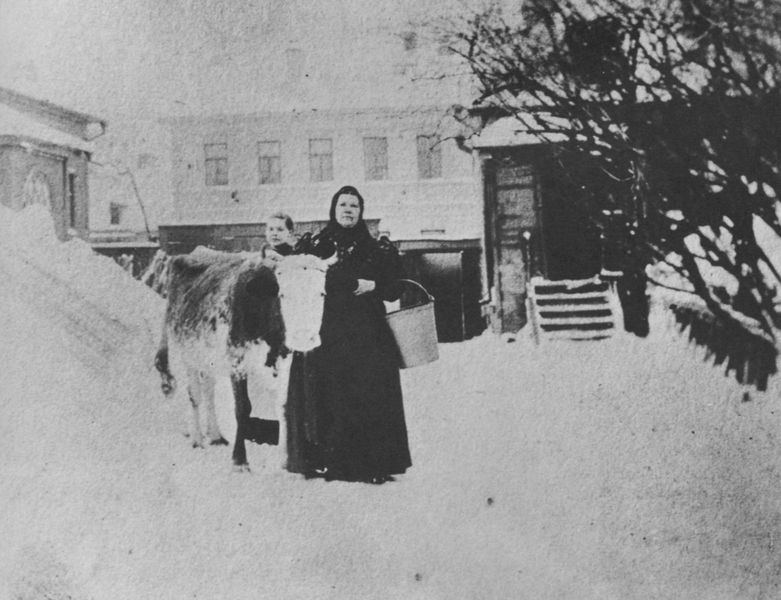
Titel: Milchverkauf von Haus zu Haus in Moskau
Künstler: Russischer Photograph
Schlagwörter: baum, berg, weiß, bäume, frauen, menschen, mädchen, stadt, äste, fenster, frau, grau, kleid, schwarz, strasse, tür, dach, gebäude, haus, schnee, zaun, alte, arm, häuser, kind, wald, bauern, kamin, henkel, schürze, fassade, zwei, bäuerin, russland, kahl, kuh, rind, hof, winter, treppe, kopftuch, stufen, junge, anbau, foto, fotografie, photographie, eingang, kälte, schwarzweiss, kiosk, photo, stall, melken, eimer, buntvieh, photografie, schneeberg, emaileimer, milchverkäuferin, schneeverwehung